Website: macys
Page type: customer-info-address
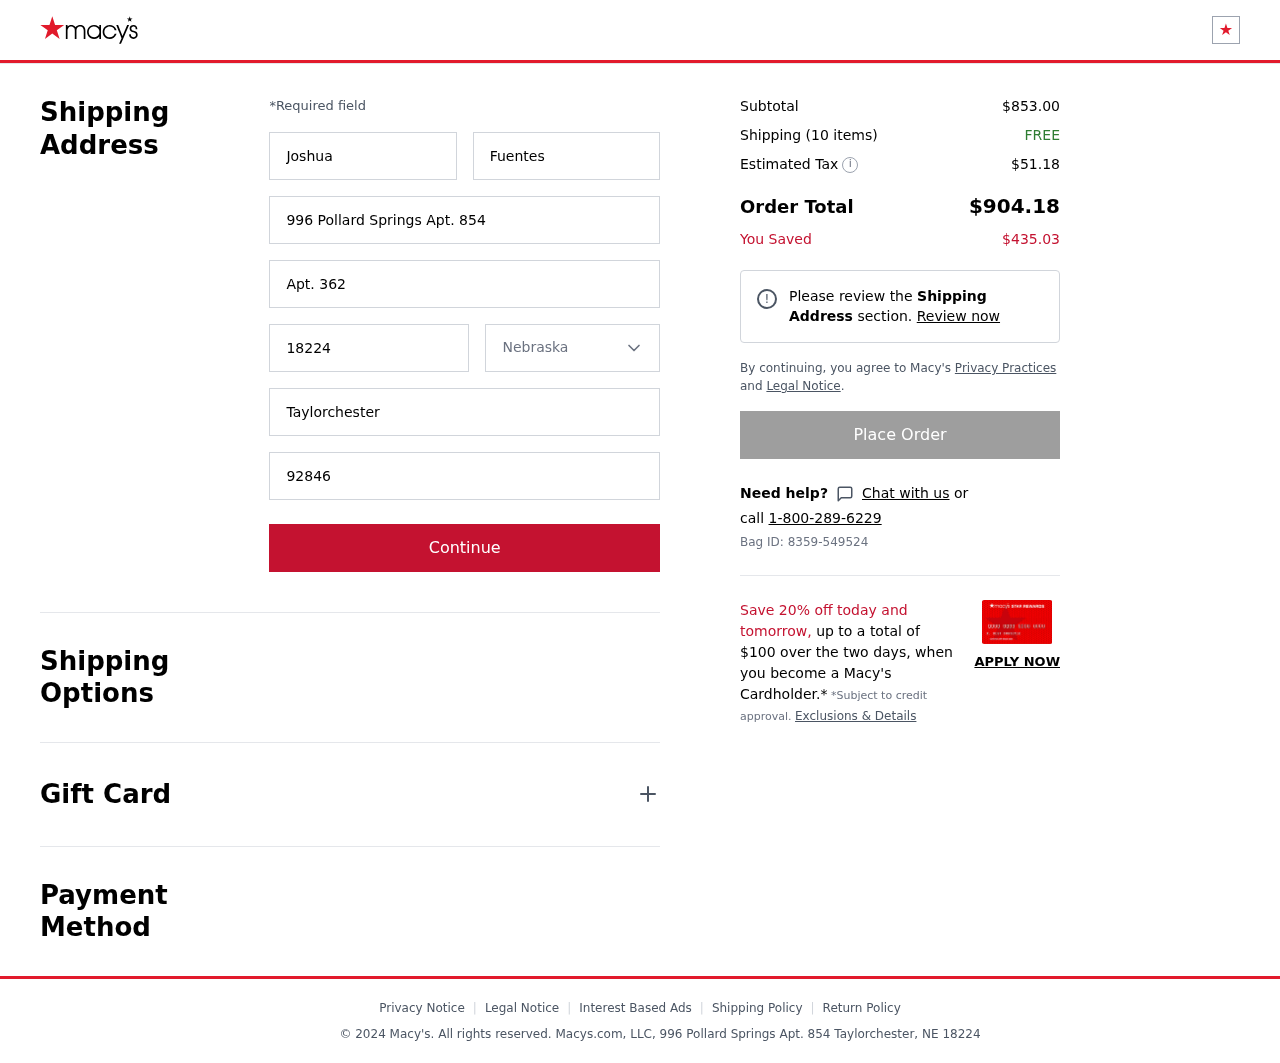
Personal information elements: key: PII_CITY
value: Taylorchester
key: PII_FIRSTNAME
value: Joshua
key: PII_LASTNAME
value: Fuentes
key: PII_PHONE
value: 9284605497
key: PII_POSTCODE
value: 18224
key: PII_STATE
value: Nebraska
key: PII_STREET
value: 996 Pollard Springs Apt. 854
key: PII_STREET2
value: Apt. 362
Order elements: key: ORDER_SUBTOTAL
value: $853.00
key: ORDER_NUM_ITEMS
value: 10
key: ORDER_SHIPPING_COST
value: FREE
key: ORDER_TAX
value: $51.18
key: ORDER_TOTAL
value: $904.18
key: ORDER_SAVINGS
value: $435.03
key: ORDER_BAG_ID
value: Bag ID: 8359-549524